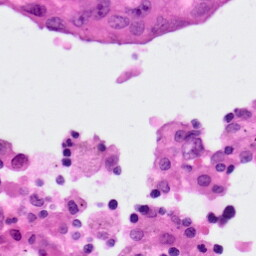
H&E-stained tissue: Lung